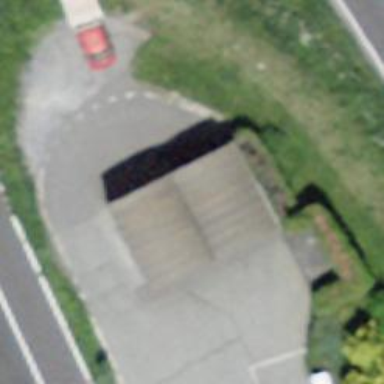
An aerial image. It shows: Car wash facility.